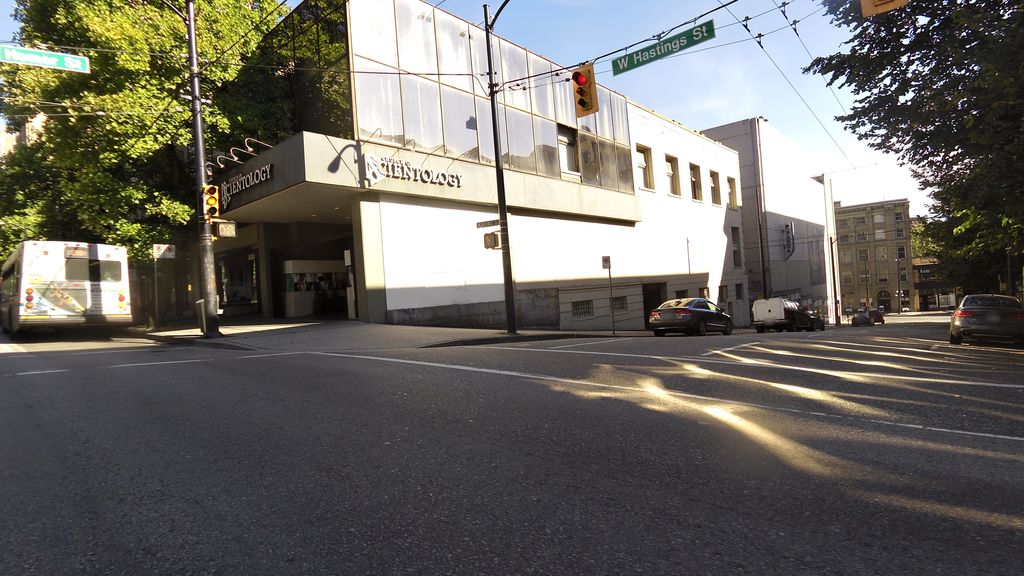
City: vancouver